Question: I'm trying to use <URL> on my project in visual studio. From my understanding I'd expect this option to cause cmake not to link against a shared libraries dependencies. I haven't found anything useful on google or here on that matter.
I've created a <URL> on github for this containing:
1. a static library
2. a shared library
3. an executable
2 depends on 1. 3 depends on 2. But there shouldn't be a direct dependency from 3 to 1, because 2 is a shared library. The executable should only need to relink, when the interfacing headers of 2 change. Despite the cmake option stated above (CMAKE_LINK_DEPENDS_NO_SHARED) set in my projet setup the generated visual studio solution shows a dependency between the executable and the static library (lib_dep.lib in the following screenshot).

All files are available in the repository but here is the cmake file for quick access:
'''
cmake_minimum_required(VERSION 2.8.11)
# This should do it, shouldn't it?
set(CMAKE_LINK_DEPENDS_NO_SHARED 1)
Project(Example)
# dependency of the shared library:
file (GLOB libdep "library_dep/*.cpp" "library_dep/*.h")
include_directories(library_dep)
add_library(lib_dep ${libdep})
# shared library:
file (GLOB libsrc "library_src/*.cpp" "library_src/*.h")
include_directories(library_src)
add_library(example_lib SHARED ${libsrc})
target_link_libraries(example_lib lib_dep)
set_target_properties(example_lib PROPERTIES LINK_FLAGS ${LINK_FLAGS} "/export:f")
# executable:
file (GLOB exesrc "executable_src/*.cpp")
add_executable(example ${exesrc})
target_link_libraries(example example_lib)
'''
Can anyone point me to what I'm doing wrong? I'm using Visual Studio 2010 by the way.
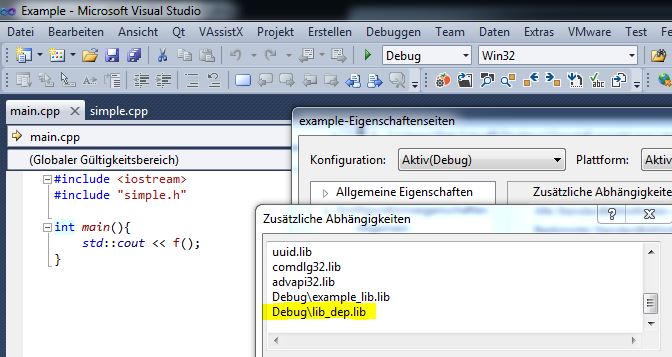
Answer: After a while I stumbled accross the Answer to my Question:
In <URL> additional keywords are listed: PUBLIC, PRIVATE and INTERFACE. With those I can change the behavior described above to the one I wanted.
Building the shared library with target_link_libraries(example_lib PRIVATE lib_dep) causes the executable not to be linked against the static library again.